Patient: sex F, age 48
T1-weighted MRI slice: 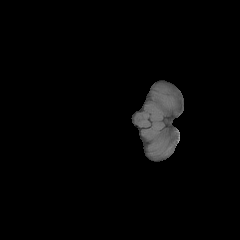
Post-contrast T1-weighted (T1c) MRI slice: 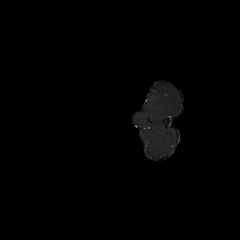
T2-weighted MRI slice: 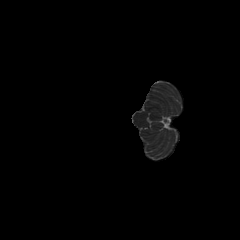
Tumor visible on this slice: no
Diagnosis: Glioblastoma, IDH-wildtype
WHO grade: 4